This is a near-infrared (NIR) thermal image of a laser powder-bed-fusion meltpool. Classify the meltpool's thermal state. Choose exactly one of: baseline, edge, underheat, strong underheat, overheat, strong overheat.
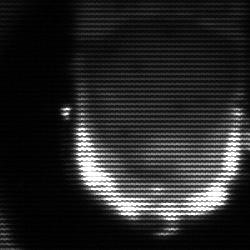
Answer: baseline